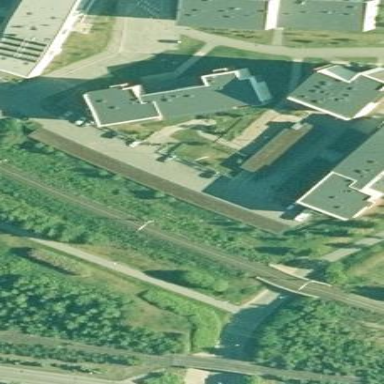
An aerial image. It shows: Carport building.